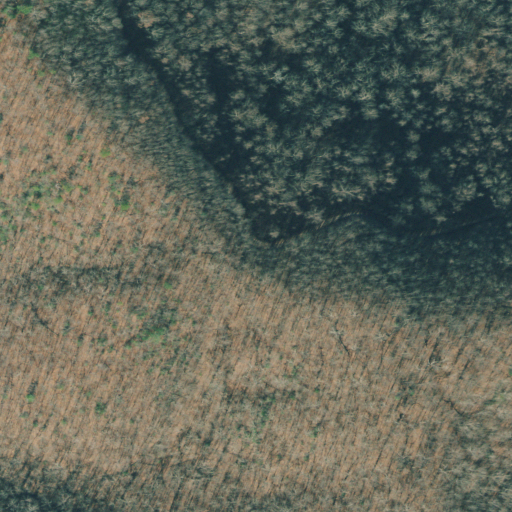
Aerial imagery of gap in Georgia named Beegum Gap containing deciduous forest and open development